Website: apple
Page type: payment
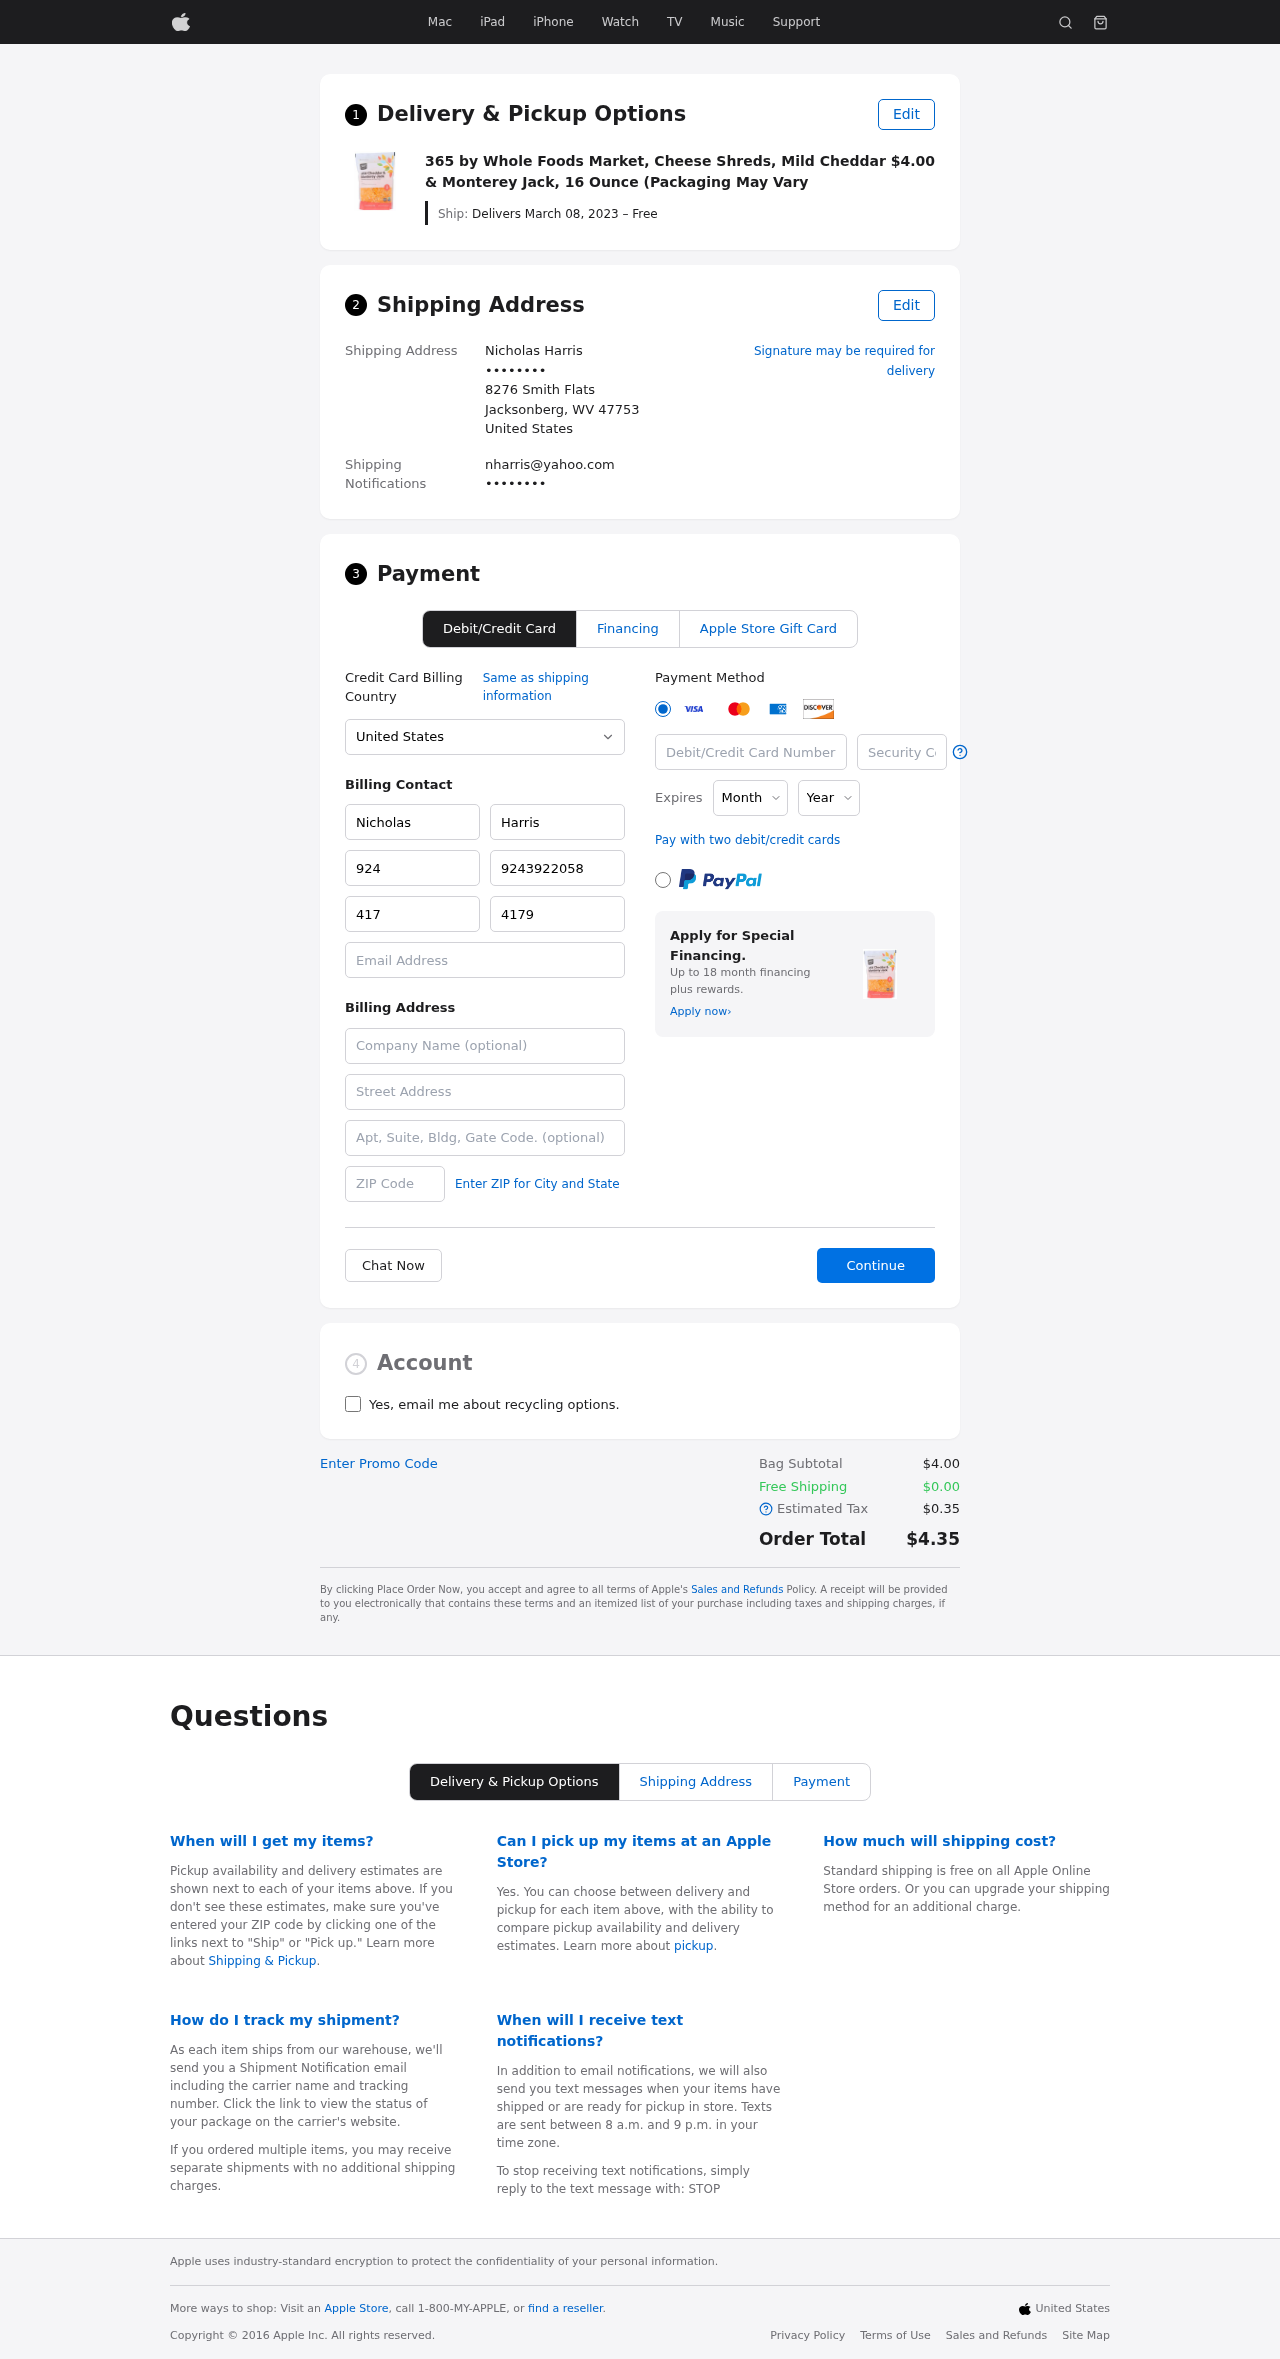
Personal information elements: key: PII_CARD_CVV
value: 3457
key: PII_CARD_EXPIRY_MONTH
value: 11
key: PII_CARD_EXPIRY_YEAR
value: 30
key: PII_CARD_NUMBER
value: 3770 4535 6043 257
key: PII_CITY_STATE_ZIP
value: Jacksonberg, WV 47753
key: PII_COMPANY
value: Kane LLC
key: PII_COUNTRY
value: United States
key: PII_EMAIL
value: nharris@yahoo.com
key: PII_EMAIL2
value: nharris@yahoo.com
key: PII_FIRSTNAME
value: Nicholas
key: PII_FULLNAME
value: Nicholas Harris
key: PII_LASTNAME
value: Harris
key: PII_PHONE3
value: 9243922058
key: PII_PHONE_ALT
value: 4179361772
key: PII_PHONE_ALT_AREA
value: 417
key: PII_PHONE_AREA
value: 924
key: PII_POSTCODE2
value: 50517
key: PII_SECURITY_CODE
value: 34287
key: PII_STREET
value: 8276 Smith Flats
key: PII_STREET2
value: Suite 626
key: PII_PHONE
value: ••••••••
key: PII_PHONE2
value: ••••••••
Product elements: key: PRODUCT1_NAME
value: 365 by Whole Foods Market, Cheese Shreds, Mild Cheddar & Monterey Jack, 16 Ounce (Packaging May Vary
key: PRODUCT1_PRICE
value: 4
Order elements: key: ORDER_DELIVERY_DATE
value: Delivers March 08, 2023 – Free
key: ORDER_SUBTOTAL
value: $4.00
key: ORDER_SHIPPING_COST
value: $0.00
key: ORDER_TAX
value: $0.35
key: ORDER_TOTAL
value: $4.35